Field crop: maize
Growth stage: 1
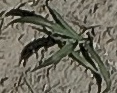
Species: sorghum